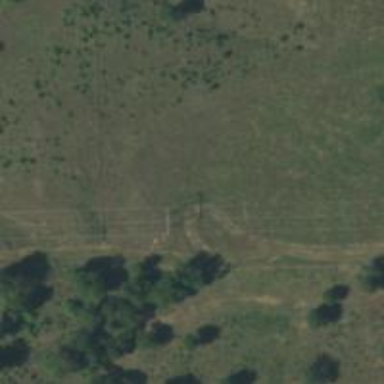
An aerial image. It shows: H-frame designed tower for power lines.